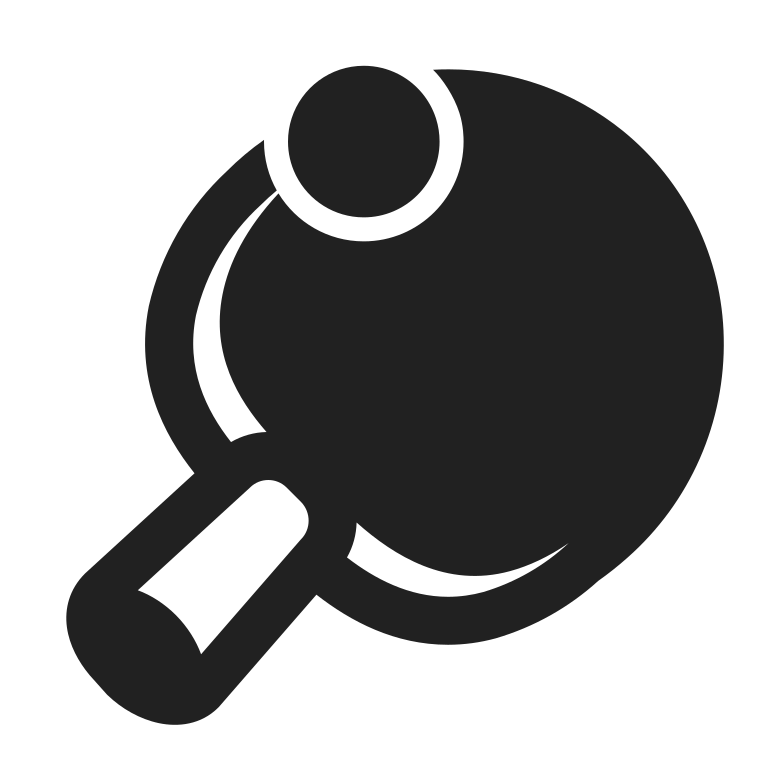
ping pong high contrast